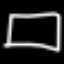
Label: square